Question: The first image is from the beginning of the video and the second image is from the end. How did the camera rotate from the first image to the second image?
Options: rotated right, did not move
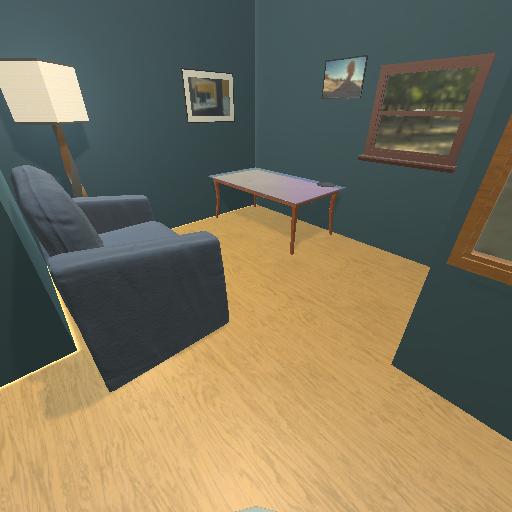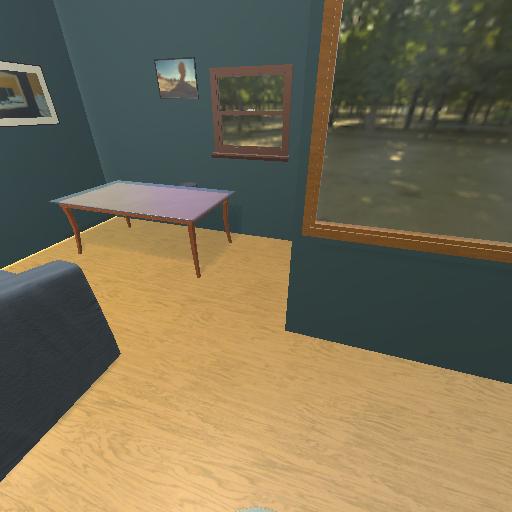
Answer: rotated right